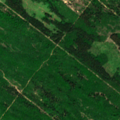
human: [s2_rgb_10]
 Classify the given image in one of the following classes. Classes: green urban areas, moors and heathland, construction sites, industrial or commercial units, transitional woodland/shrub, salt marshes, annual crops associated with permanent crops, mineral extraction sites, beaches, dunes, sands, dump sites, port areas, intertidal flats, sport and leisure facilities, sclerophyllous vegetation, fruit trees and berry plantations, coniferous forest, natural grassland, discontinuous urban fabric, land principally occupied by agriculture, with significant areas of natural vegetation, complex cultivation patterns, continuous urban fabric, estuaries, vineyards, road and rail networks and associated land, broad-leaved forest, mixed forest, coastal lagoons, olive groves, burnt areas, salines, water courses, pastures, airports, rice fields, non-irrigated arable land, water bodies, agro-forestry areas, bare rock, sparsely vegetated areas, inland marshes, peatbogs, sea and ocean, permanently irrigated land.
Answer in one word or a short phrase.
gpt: broad-leaved forest, mixed forest, transitional woodland/shrub